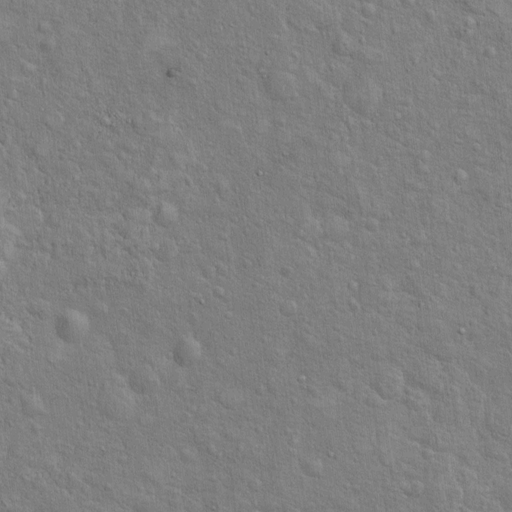
Classes present: Background